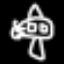
Label: airplane